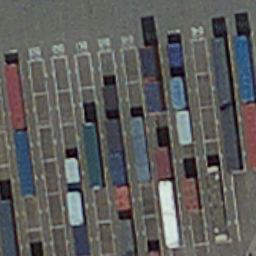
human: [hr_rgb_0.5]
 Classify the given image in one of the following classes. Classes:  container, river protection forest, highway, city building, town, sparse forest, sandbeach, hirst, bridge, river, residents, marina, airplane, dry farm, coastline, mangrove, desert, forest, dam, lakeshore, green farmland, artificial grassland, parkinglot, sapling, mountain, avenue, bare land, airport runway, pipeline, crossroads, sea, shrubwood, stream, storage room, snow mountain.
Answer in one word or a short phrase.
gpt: container